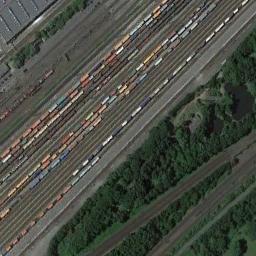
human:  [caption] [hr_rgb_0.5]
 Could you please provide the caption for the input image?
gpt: The railway is next to lines of trees .

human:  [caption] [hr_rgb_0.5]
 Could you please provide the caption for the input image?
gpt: There are many trees in the middle of the two railways .

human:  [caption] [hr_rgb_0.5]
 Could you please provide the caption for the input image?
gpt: These railways have lots of trains of different colors on the tracks and a grove of trees is on one side of the railways .

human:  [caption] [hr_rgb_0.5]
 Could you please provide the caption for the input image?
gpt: There are many trains on the railway .

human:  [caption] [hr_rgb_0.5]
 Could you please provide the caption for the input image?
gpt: There are some green trees beside the railway with some trains .